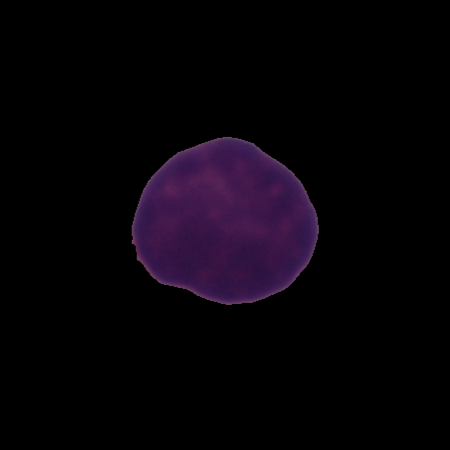
Label: healthy